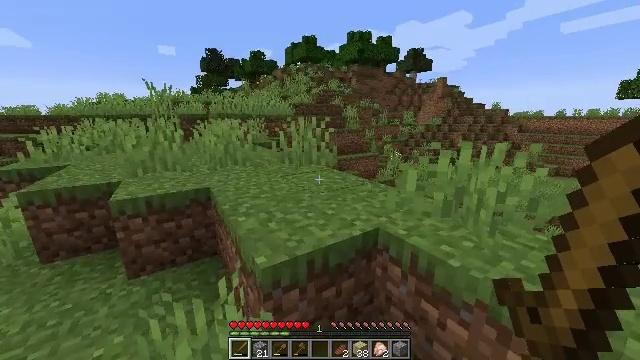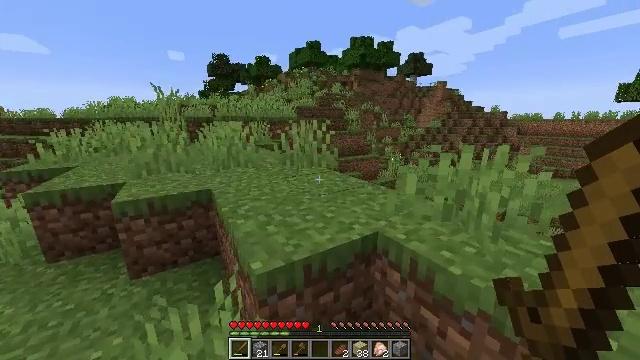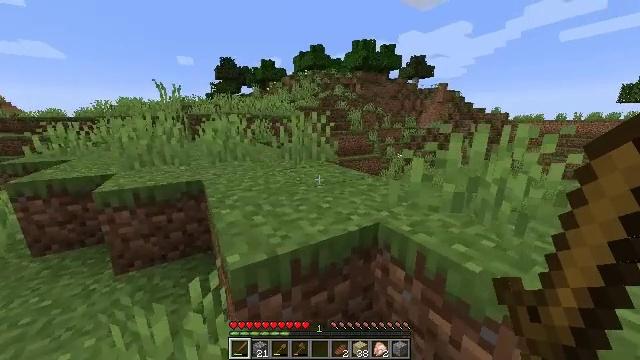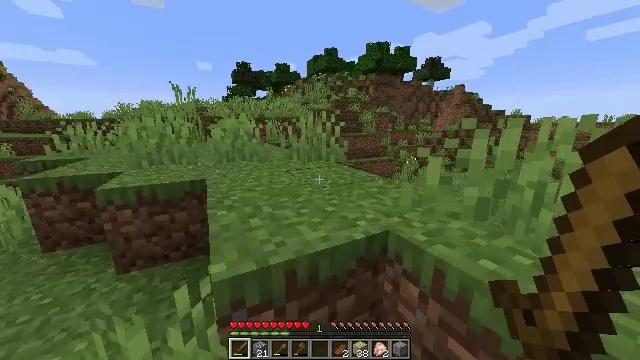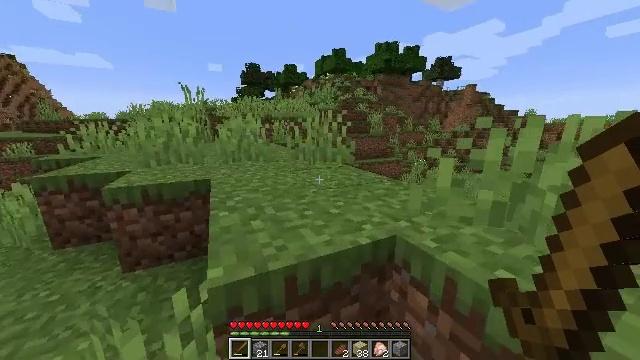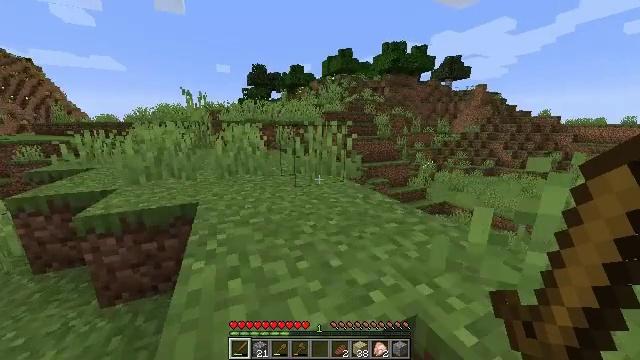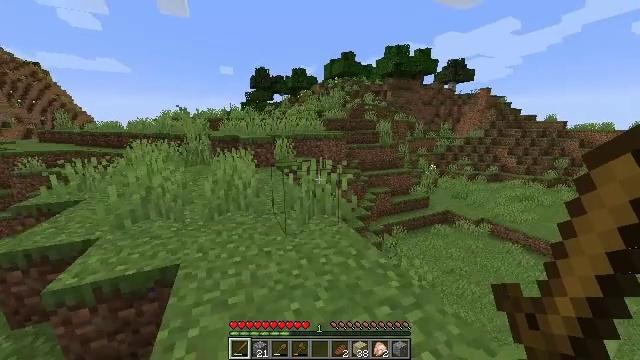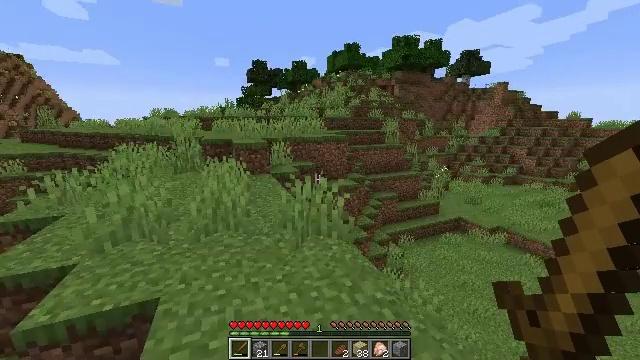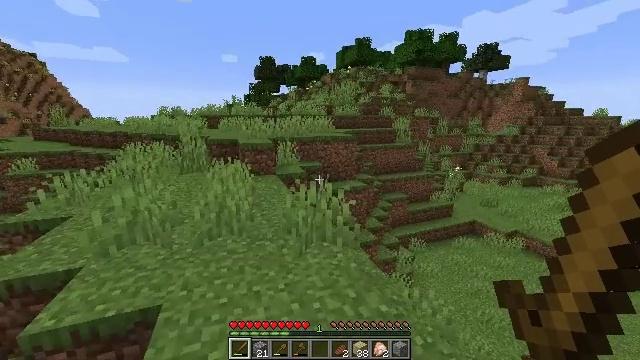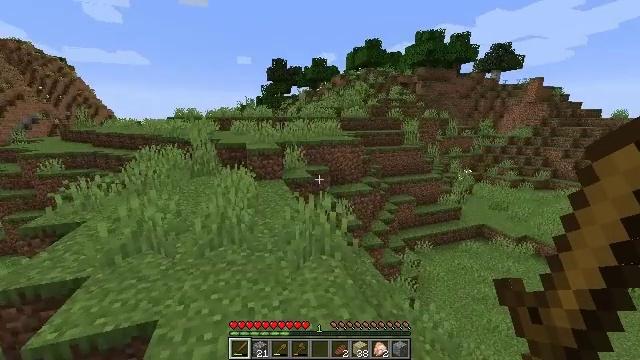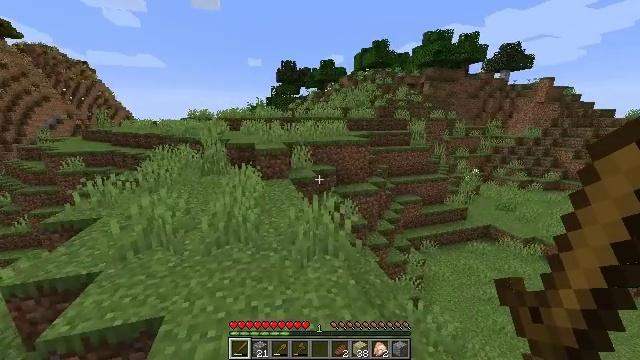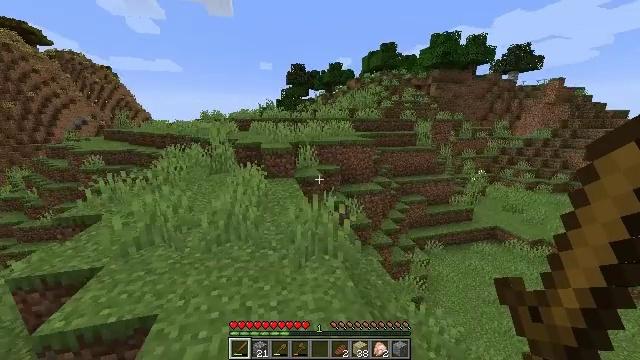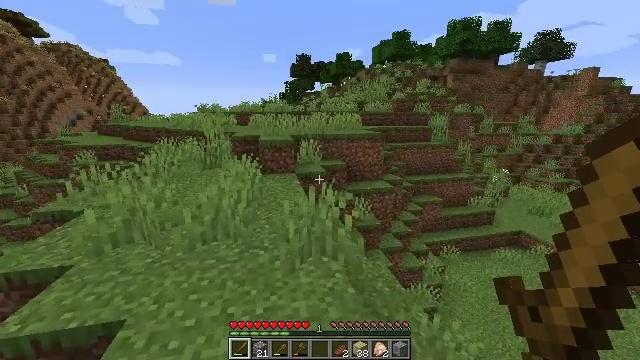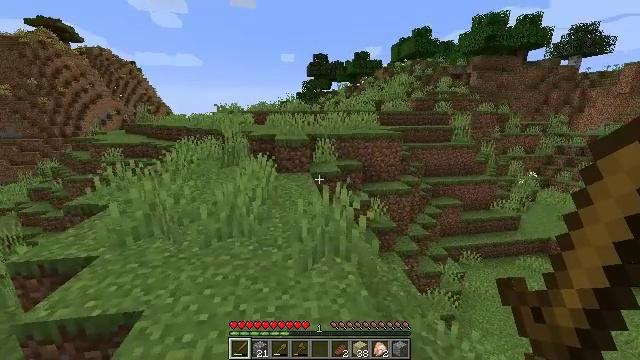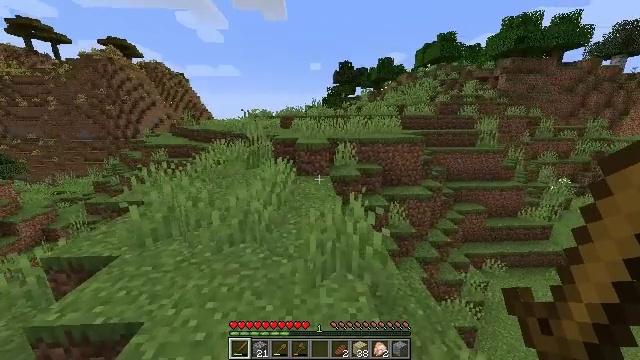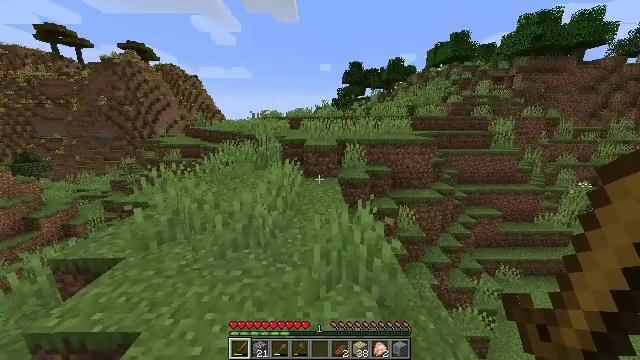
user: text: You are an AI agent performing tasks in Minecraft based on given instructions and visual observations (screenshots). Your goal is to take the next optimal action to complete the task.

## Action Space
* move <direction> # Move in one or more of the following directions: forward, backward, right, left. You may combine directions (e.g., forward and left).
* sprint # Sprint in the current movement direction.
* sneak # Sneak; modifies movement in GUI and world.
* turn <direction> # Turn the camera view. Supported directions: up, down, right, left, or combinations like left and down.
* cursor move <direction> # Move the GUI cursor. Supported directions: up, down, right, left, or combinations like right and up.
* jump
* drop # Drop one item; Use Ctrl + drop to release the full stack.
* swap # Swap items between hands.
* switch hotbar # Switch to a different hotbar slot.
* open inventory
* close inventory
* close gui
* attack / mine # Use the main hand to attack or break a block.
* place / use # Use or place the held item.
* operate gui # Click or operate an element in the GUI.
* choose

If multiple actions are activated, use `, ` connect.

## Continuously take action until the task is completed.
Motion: motion action
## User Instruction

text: Clear birch leaves to get saplings.
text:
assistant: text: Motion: move forward, sprint, jump
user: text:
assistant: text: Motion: move forward, sprint, jump
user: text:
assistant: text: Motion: move forward, sprint, turn left, jump
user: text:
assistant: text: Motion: move forward, sprint, turn left, jump
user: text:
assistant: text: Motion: move forward, sprint, turn left, jump
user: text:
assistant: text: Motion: move forward, sprint, jump
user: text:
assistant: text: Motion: move forward, sprint, jump
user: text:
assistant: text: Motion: move forward, sprint, turn left, jump
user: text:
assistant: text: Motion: move forward, sprint, turn left, jump
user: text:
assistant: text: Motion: move forward, sprint, turn left
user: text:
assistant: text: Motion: move forward, sprint, turn left
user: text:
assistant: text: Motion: move forward, sprint, turn left
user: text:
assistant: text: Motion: move forward, sprint, turn left
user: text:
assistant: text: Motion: move forward, sprint, turn left
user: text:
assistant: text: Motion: move forward, sprint, turn left
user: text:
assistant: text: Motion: move forward, sprint, turn left, jump
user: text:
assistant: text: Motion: move forward, sprint, turn left, jump
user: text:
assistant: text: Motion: move forward, sprint, jump
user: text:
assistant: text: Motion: move forward, sprint, jump
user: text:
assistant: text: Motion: move forward, sprint, jump
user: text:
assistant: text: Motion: move forward, sprint, jump
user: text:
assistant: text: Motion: move forward, sprint, jump
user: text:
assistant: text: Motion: move forward, sprint
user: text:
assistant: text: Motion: move forward, sprint
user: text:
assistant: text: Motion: move forward, sprint
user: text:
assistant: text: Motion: move forward, sprint
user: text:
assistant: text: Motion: move forward, sprint
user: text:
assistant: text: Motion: move forward, sprint
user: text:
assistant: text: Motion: move forward, sprint, turn left
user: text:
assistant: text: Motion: move forward, sprint